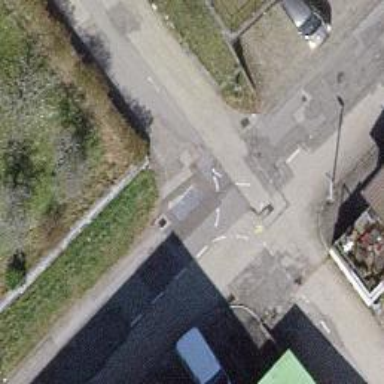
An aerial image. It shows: Residential road with lane markings.